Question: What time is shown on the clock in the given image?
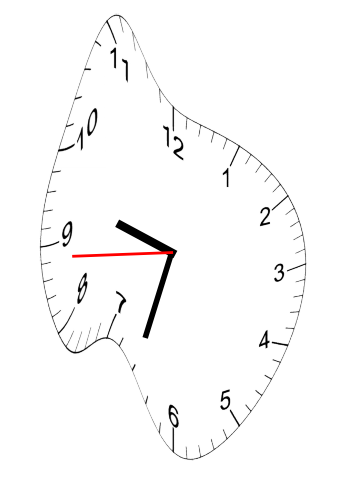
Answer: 09:32:44